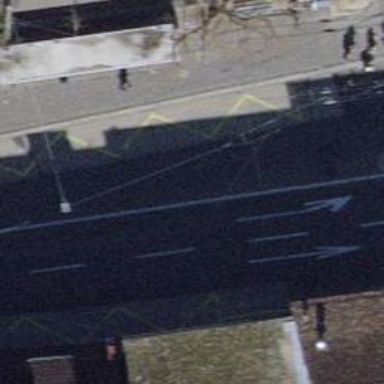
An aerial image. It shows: Bus stop for trolleybuses with designated stop position for public transport.